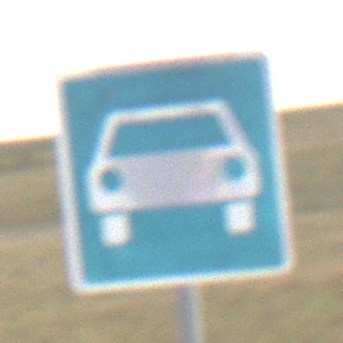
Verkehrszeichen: Kraftfahrstrasse
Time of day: Midday
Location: Outdoor (Nature)
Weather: PartlyCloudy
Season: NotSpecified
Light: Natural